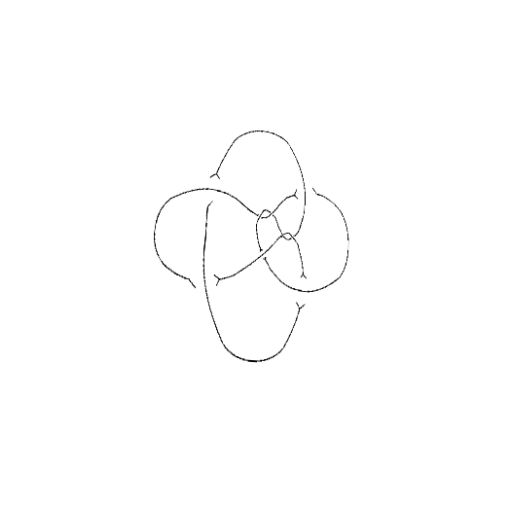
Crossing number: 9